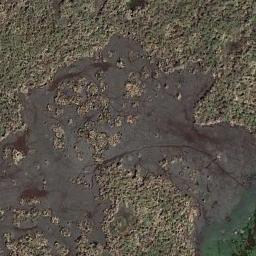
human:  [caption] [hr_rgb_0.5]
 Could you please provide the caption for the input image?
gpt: The river surface in a wetland is covered with brown trivial plants .

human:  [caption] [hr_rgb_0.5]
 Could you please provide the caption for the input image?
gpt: There are several small islands in the waters of this wetland .

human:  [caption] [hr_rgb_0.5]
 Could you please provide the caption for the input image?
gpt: There are many plants in the wetland .

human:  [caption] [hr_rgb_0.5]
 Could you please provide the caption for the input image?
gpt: The wetland consists of bare land, Dry plants and water .

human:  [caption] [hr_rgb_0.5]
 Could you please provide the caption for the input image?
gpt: There are some water areas on the wetland .